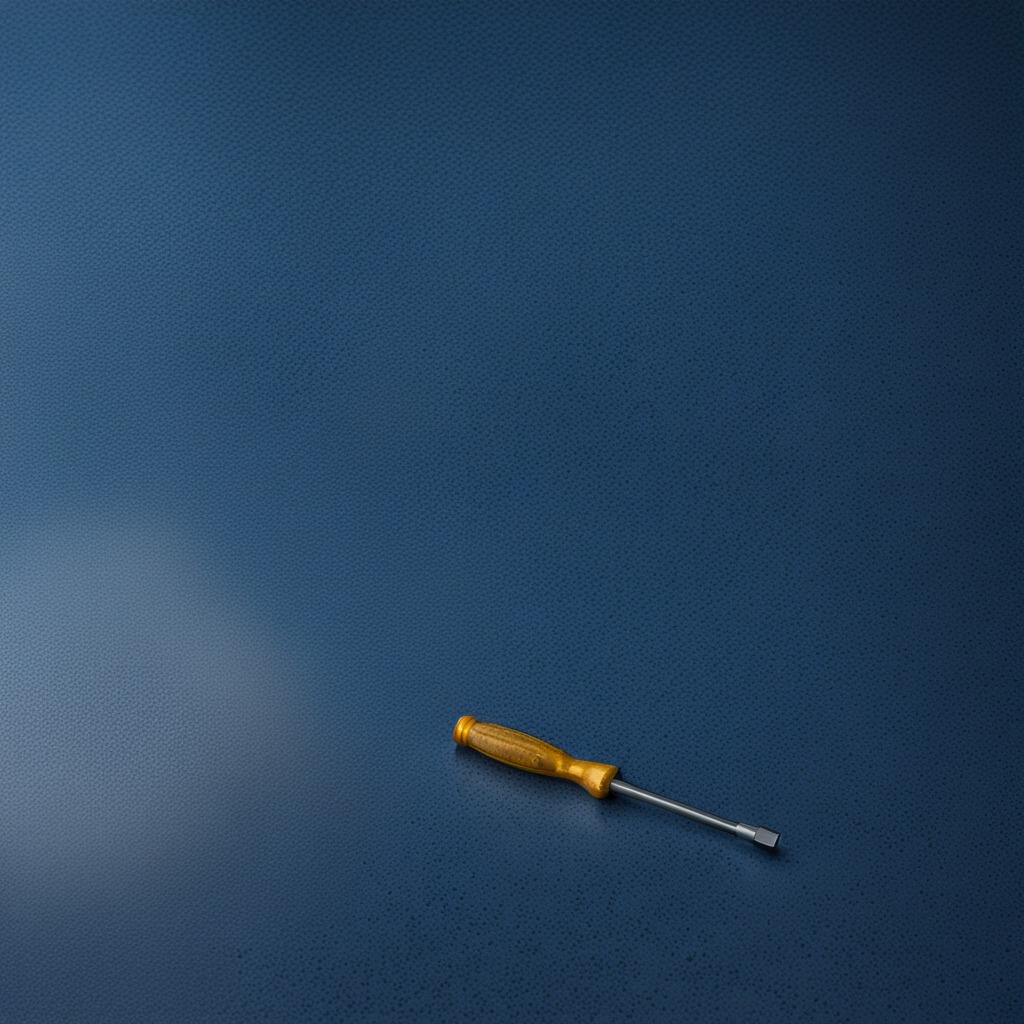
A screwdriver lying on a clean granite tabletop covered with a blue rubber mat inside a workshop under bright overhead lighting crisp shadows high clarity worn but beneath the mat